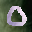
Label: 0